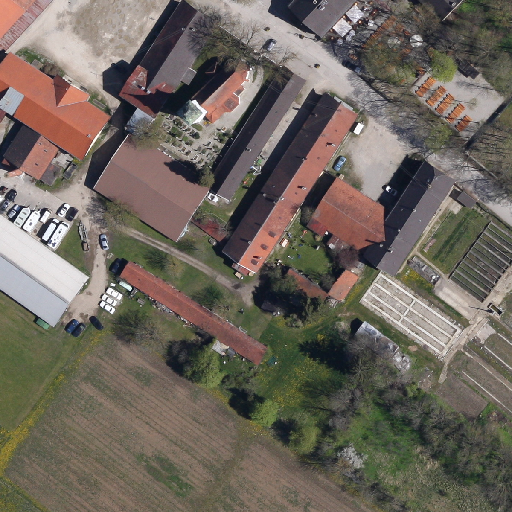
Referring expression: light-duty vehicle in the parking area